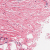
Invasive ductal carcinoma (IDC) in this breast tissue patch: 0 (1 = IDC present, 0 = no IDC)